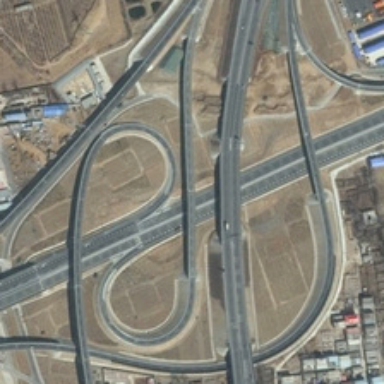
There is a spindle shaped viaduct near dense houses .